Question: I've read that a HashSet in .net4 will ignore all the duplicates. So what I do is:
'''
HashSet<medbaseid> medbaseidlist = new HashSet<medbaseid>();
for (int i = 2; i <= rowCount; i++)
{
medbaseid medbaseid = new medbaseid() {
mainClass = xlRange.Cells[i, 1].Value2.ToString(),
genName = xlRange.Cells[i, 2].Value2.ToString(),
speciality = xlRange.Cells[i, 3].Value2.ToString(),
med_type_id = getId(xlRange.Cells[i, 4].Value2.ToString(),
id = i-1
)
};
medbaseidlist.Add(medbaseid);
}
'''
'medbaseid' can have the same values as the previous object.
But if I check the hashset later in the end, there are duplicate items.
the equals and gethashcode method i added but didn't help. I also added an id to the class. So 2 objects can have the same content but different id :
'''
public override bool Equals(object obj)
{
medbaseid medb = (medbaseid)obj;
return ((medb.id == this.id) && (medb.genName == this.genName) && (medb.mainClass == this.mainClass) && (medb.med_type_id == this.med_type_id) && (medb.speciality == this.speciality)) ? true : false;
}
public override int GetHashCode()
{
return id;
}
'''
So my question now is: What am I doing wrong, or is this not the right way to use a 'HashSet'? Thanks in advance for any help.
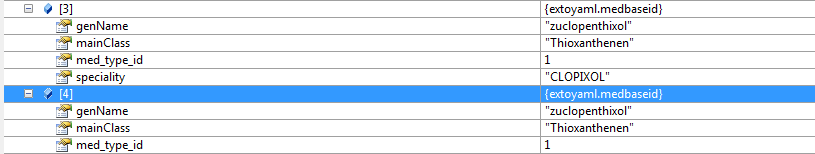
Answer: It will depend on the implementations of 'GetHashCode()' and 'Equals()' on the 'medbaseid' class.
See <URL> for more info.
By default objects will only compare as equal if they are literally the same object. Having the same "content" is not sufficient to make them equal. If you want two different objects with the same "content" to be equal, you must override 'Equals()' to implement that logic. Whenever you override 'Equals()' you must also override 'GetHashCode()' for them to work correctly inside a hashing data structure like 'HashSet<>'.